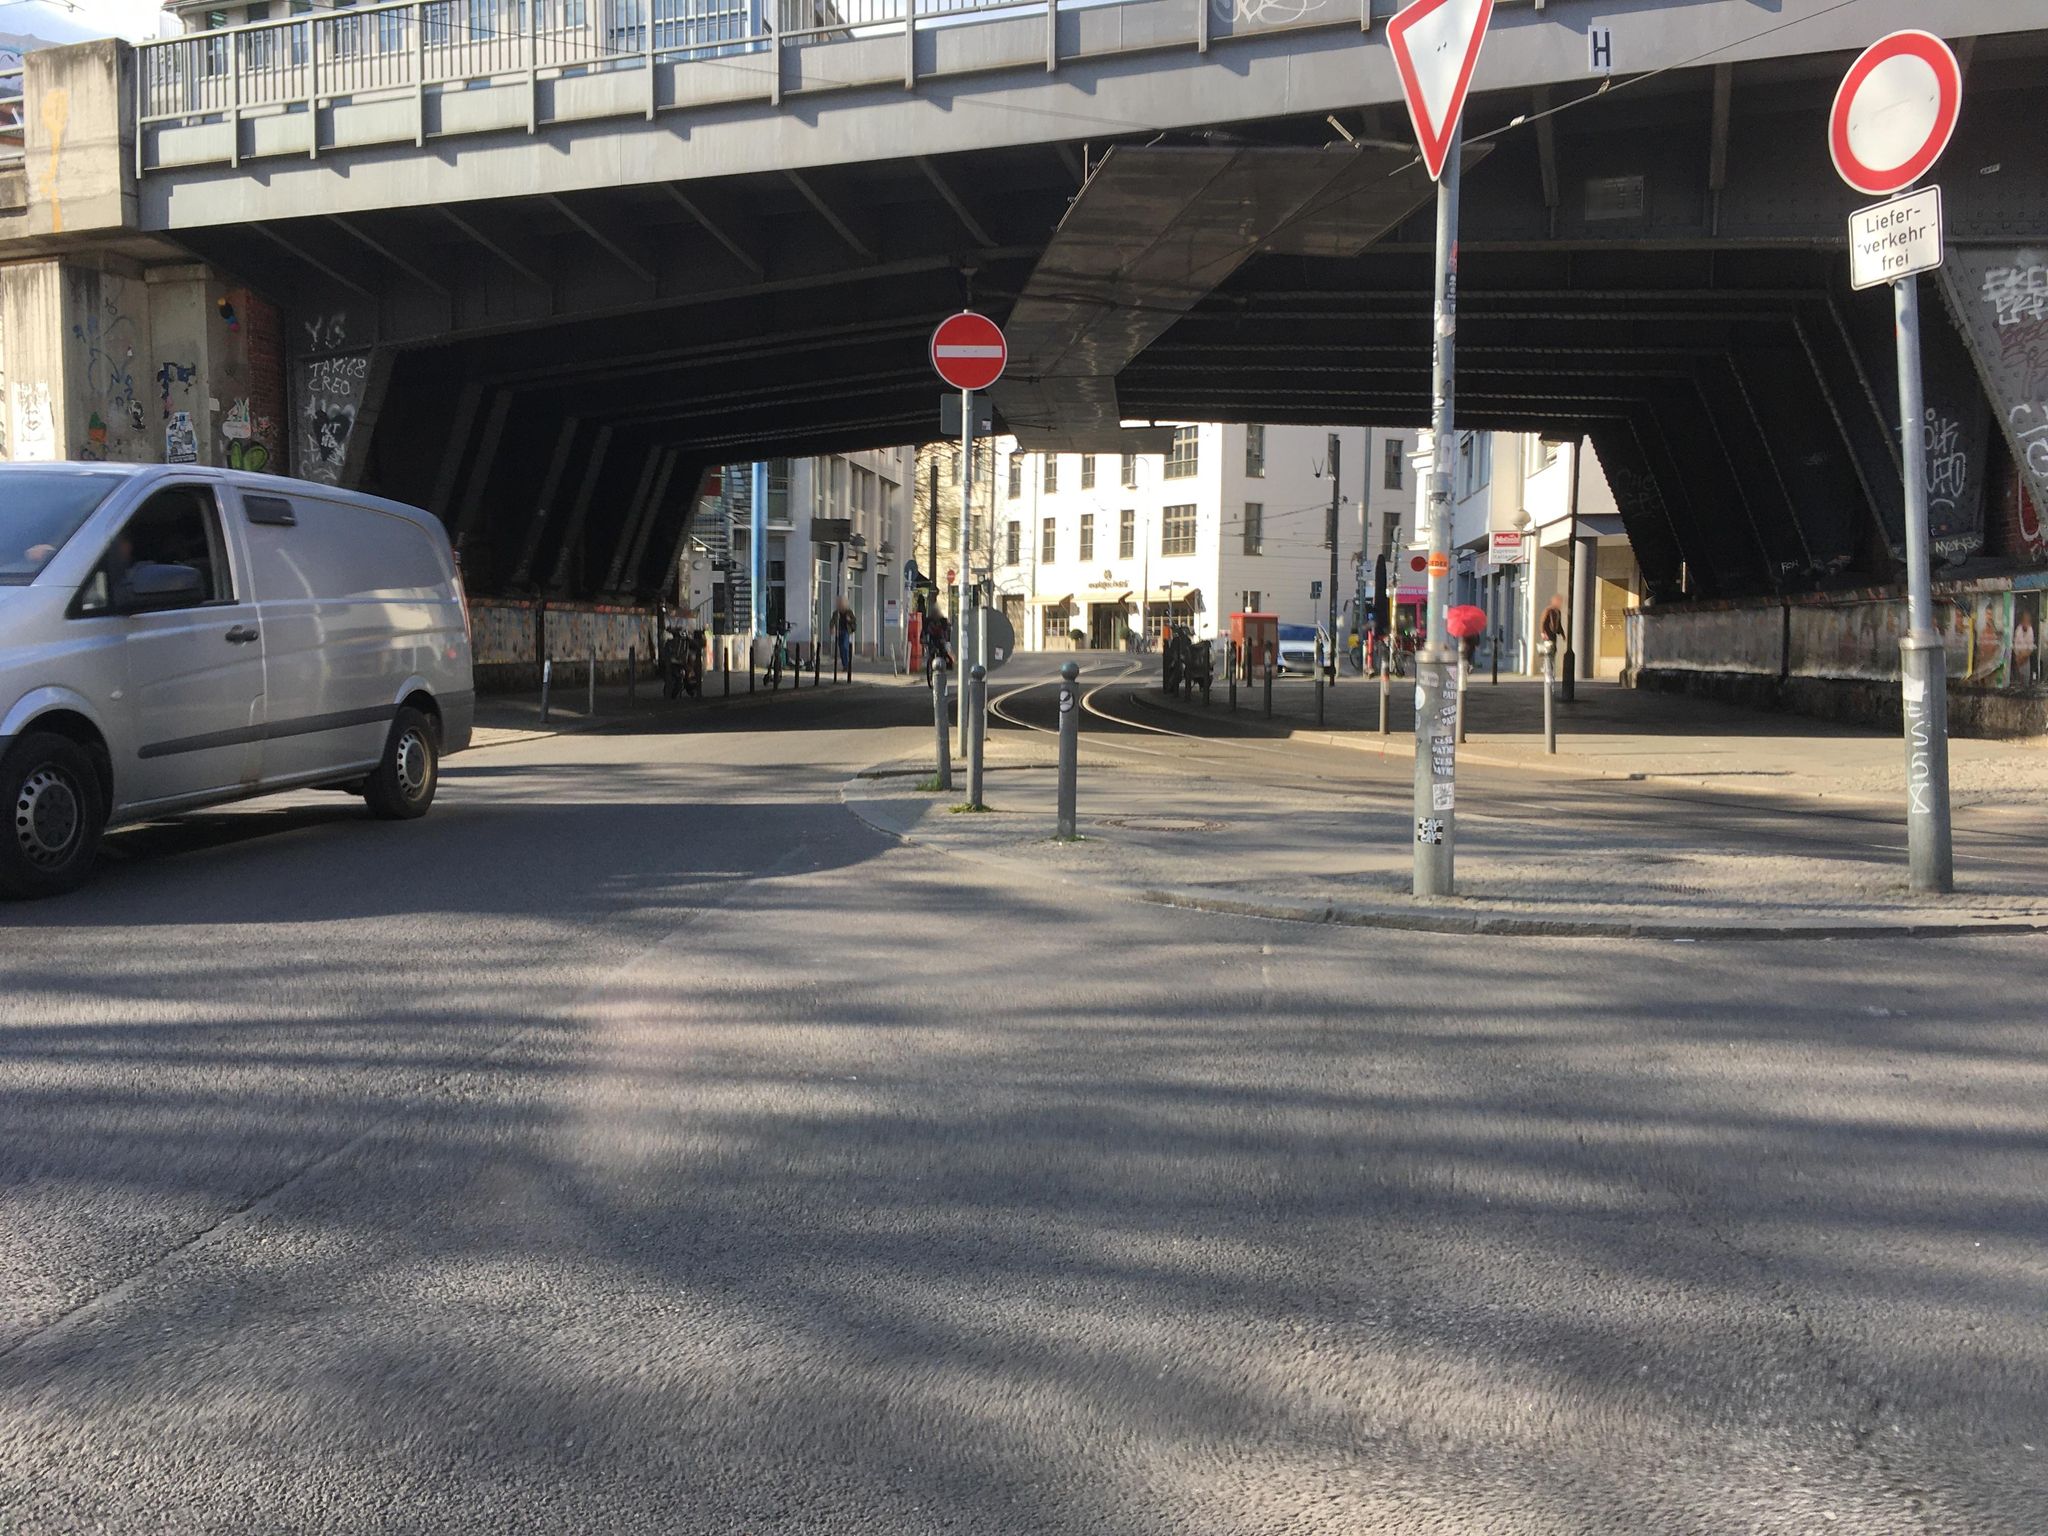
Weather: clear
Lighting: day
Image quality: good
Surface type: walking surface
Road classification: footway, pedestrian
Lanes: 1
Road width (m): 12.2
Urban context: urban centre
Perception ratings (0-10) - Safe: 1.76, Lively: 3.95, Beautiful: 2.85, Boring: 1.98, Depressing: 3.57, Wealthy: 4.18